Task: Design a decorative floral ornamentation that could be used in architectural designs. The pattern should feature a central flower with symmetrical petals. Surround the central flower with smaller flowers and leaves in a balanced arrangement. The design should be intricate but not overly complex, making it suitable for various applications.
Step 717:
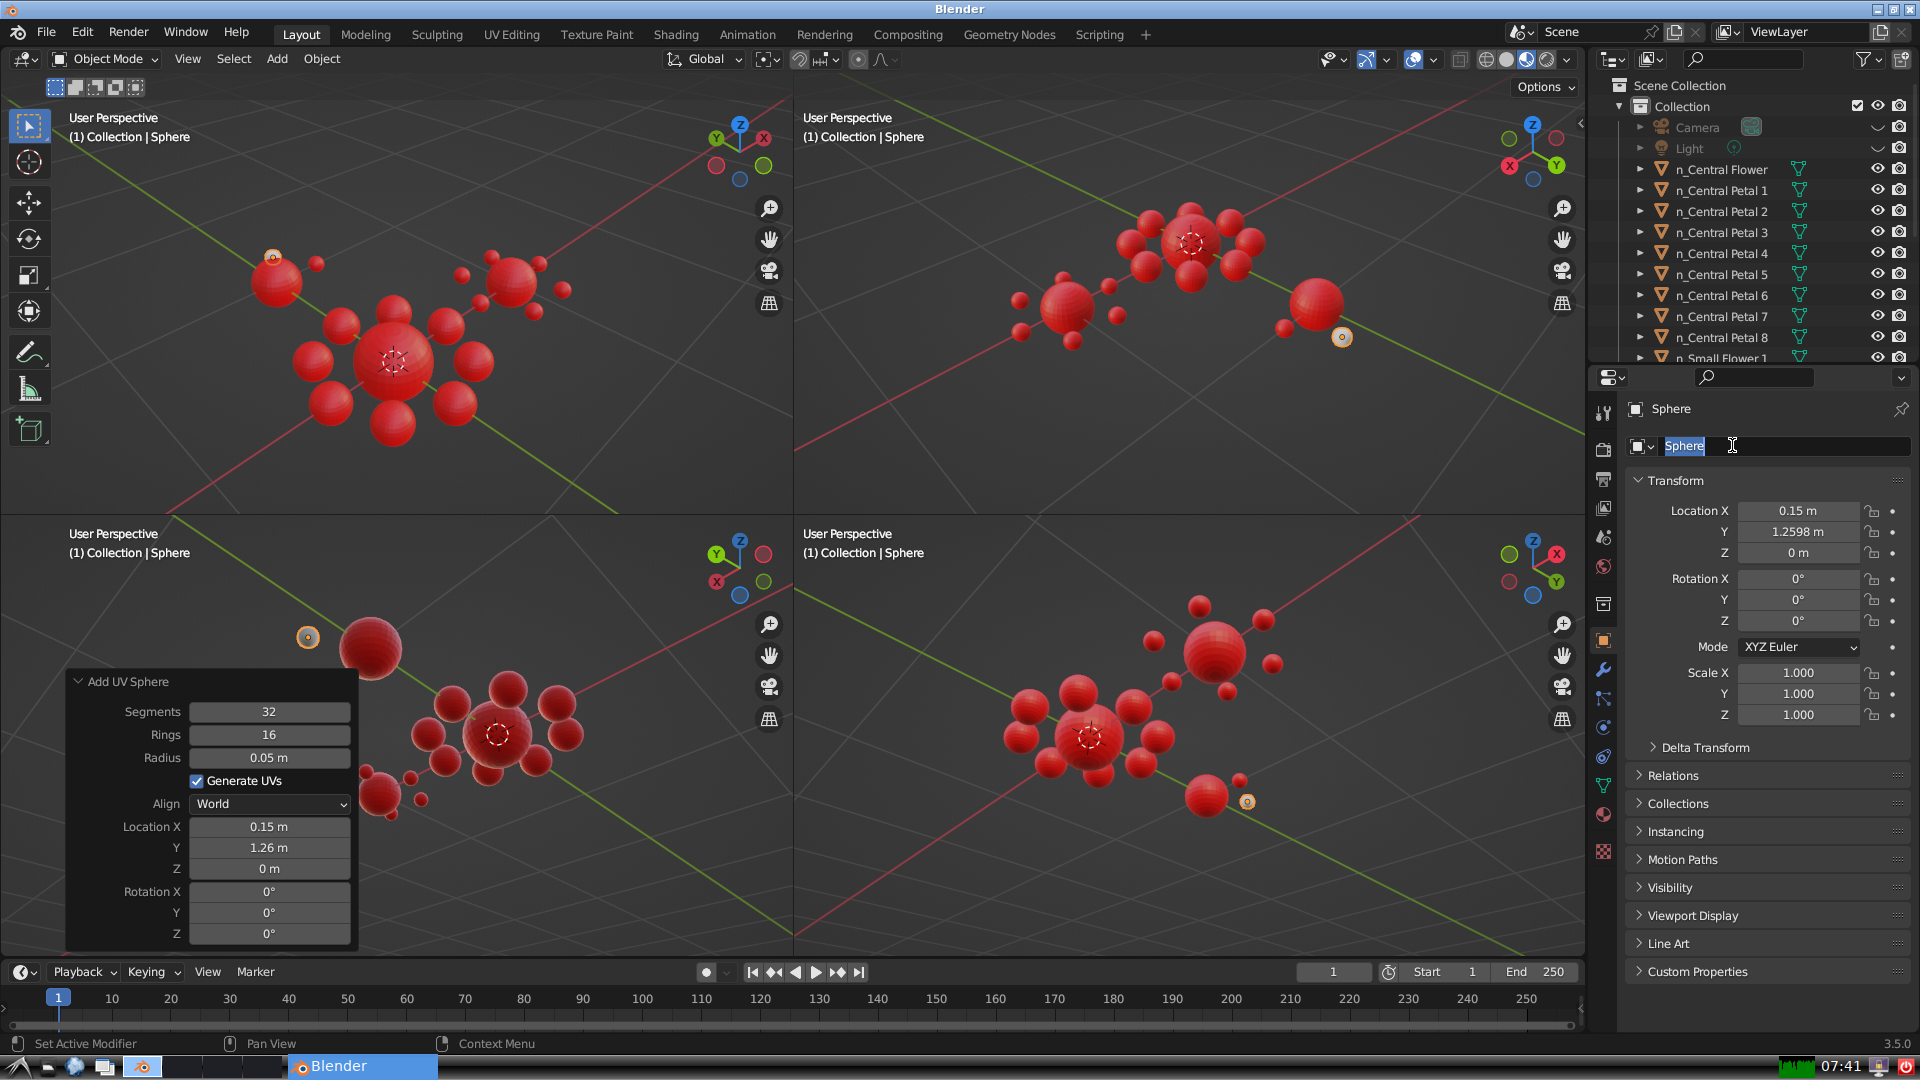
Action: input_text: n_Small Petal 2-2